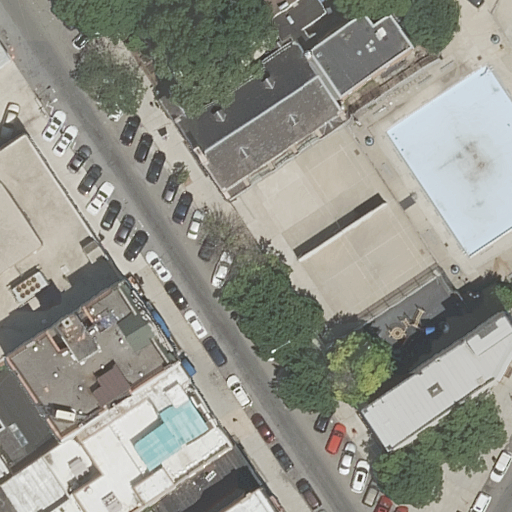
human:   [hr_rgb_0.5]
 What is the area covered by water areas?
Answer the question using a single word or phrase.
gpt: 572m2

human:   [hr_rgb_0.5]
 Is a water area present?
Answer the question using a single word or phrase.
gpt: yes

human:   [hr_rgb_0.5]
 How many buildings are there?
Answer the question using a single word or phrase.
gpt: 9

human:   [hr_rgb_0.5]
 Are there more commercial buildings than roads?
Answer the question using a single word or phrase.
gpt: no

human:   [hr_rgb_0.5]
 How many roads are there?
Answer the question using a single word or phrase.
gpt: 2

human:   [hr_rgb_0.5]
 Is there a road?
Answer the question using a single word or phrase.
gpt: yes

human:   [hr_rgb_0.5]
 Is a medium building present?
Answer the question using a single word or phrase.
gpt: yes

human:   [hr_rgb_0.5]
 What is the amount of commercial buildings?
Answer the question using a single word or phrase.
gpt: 0

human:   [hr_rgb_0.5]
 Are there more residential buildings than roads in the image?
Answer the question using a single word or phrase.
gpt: yes

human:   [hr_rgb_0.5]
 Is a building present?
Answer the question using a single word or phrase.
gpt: yes

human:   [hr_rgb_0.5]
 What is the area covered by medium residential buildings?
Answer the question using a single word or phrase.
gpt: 763m2

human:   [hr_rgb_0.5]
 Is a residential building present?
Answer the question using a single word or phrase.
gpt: yes

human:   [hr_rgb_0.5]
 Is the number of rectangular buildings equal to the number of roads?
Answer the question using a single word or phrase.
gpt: no

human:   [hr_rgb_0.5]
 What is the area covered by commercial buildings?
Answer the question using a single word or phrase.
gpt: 0m2

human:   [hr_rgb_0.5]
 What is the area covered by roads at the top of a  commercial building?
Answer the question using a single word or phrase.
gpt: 0m2

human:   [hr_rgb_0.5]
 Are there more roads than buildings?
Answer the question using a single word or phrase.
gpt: no

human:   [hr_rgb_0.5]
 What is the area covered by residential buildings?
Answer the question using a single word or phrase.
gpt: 2670m2

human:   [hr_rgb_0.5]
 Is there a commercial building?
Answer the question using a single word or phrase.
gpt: no

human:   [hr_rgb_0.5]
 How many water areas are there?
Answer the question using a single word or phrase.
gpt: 1

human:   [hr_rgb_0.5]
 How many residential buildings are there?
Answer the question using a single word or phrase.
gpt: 9

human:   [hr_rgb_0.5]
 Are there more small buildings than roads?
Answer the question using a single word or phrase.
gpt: no

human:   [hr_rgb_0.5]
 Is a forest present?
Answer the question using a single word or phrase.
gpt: no

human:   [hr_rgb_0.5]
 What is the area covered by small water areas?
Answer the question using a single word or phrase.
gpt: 0m2

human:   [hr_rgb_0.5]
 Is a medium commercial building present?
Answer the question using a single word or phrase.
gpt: no

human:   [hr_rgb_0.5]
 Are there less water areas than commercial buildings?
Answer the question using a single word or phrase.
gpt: no

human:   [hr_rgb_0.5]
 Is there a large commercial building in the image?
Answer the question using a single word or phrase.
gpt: no

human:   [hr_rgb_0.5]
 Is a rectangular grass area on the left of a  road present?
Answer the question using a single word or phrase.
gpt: no

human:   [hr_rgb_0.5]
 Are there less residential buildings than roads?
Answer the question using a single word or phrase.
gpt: no

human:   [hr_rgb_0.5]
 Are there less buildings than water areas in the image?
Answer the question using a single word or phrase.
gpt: no

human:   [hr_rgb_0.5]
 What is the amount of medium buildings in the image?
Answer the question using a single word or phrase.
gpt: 4

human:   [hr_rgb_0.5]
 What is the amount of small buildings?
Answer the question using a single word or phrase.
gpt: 2

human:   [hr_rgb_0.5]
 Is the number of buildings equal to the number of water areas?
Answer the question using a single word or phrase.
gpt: no

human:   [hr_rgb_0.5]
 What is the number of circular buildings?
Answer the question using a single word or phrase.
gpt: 0

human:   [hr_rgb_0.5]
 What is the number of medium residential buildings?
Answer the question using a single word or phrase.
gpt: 4

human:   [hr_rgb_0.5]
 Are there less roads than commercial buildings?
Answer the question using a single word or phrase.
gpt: no

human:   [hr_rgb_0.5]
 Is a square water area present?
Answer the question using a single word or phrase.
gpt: no

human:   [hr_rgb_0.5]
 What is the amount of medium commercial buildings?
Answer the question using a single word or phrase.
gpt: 0

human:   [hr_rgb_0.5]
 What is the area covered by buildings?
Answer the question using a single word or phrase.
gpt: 2670m2

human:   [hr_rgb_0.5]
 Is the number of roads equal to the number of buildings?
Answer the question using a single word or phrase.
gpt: no

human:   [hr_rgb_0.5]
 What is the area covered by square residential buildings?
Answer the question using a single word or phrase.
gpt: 0m2

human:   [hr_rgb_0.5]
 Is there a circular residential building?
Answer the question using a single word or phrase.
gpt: no

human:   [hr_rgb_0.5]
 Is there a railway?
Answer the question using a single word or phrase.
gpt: no

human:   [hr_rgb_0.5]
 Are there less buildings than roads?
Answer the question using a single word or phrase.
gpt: no

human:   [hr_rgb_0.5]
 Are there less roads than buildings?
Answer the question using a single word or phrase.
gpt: yes

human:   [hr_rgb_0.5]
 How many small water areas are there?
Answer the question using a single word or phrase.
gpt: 0

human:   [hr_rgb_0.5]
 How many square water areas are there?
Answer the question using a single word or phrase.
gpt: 0

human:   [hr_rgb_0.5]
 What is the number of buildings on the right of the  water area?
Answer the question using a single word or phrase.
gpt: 1

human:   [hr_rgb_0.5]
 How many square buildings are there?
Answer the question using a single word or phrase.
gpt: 0

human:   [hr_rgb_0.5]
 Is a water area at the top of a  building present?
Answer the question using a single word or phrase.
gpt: yes

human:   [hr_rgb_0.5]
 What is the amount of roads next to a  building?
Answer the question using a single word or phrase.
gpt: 2

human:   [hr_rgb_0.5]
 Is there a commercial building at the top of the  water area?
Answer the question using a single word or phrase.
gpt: no

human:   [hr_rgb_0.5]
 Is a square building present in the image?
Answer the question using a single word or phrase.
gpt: no

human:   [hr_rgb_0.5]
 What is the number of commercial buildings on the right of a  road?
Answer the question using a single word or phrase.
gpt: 0

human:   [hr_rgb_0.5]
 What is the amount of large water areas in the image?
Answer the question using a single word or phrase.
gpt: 1

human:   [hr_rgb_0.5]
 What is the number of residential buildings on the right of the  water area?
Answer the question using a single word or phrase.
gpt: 1

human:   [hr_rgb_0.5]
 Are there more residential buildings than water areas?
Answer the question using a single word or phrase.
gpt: yes

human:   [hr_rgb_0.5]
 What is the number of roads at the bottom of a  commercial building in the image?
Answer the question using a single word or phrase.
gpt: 0

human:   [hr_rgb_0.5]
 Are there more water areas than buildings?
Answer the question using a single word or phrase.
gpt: no

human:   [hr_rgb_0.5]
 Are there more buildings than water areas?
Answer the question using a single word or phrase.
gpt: yes

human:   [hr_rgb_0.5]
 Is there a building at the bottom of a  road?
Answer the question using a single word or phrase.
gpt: yes

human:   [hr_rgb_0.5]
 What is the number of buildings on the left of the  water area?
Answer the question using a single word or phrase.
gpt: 8

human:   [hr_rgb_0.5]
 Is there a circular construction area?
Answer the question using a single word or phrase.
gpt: no

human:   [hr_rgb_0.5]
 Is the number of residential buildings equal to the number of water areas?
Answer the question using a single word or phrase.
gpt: no

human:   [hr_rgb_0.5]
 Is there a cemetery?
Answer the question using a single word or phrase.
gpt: no